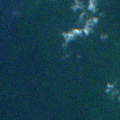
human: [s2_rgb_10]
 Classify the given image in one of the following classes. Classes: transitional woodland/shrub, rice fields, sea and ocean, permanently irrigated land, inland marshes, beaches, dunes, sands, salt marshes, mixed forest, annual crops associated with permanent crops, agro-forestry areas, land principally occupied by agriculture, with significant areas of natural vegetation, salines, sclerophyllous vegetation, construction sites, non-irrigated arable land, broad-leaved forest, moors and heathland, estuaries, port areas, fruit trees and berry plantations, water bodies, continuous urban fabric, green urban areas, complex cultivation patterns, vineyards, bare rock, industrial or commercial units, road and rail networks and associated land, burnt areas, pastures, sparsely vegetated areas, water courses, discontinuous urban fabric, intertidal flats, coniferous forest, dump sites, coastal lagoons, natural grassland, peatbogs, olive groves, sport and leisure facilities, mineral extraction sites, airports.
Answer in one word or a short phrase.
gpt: sea and ocean